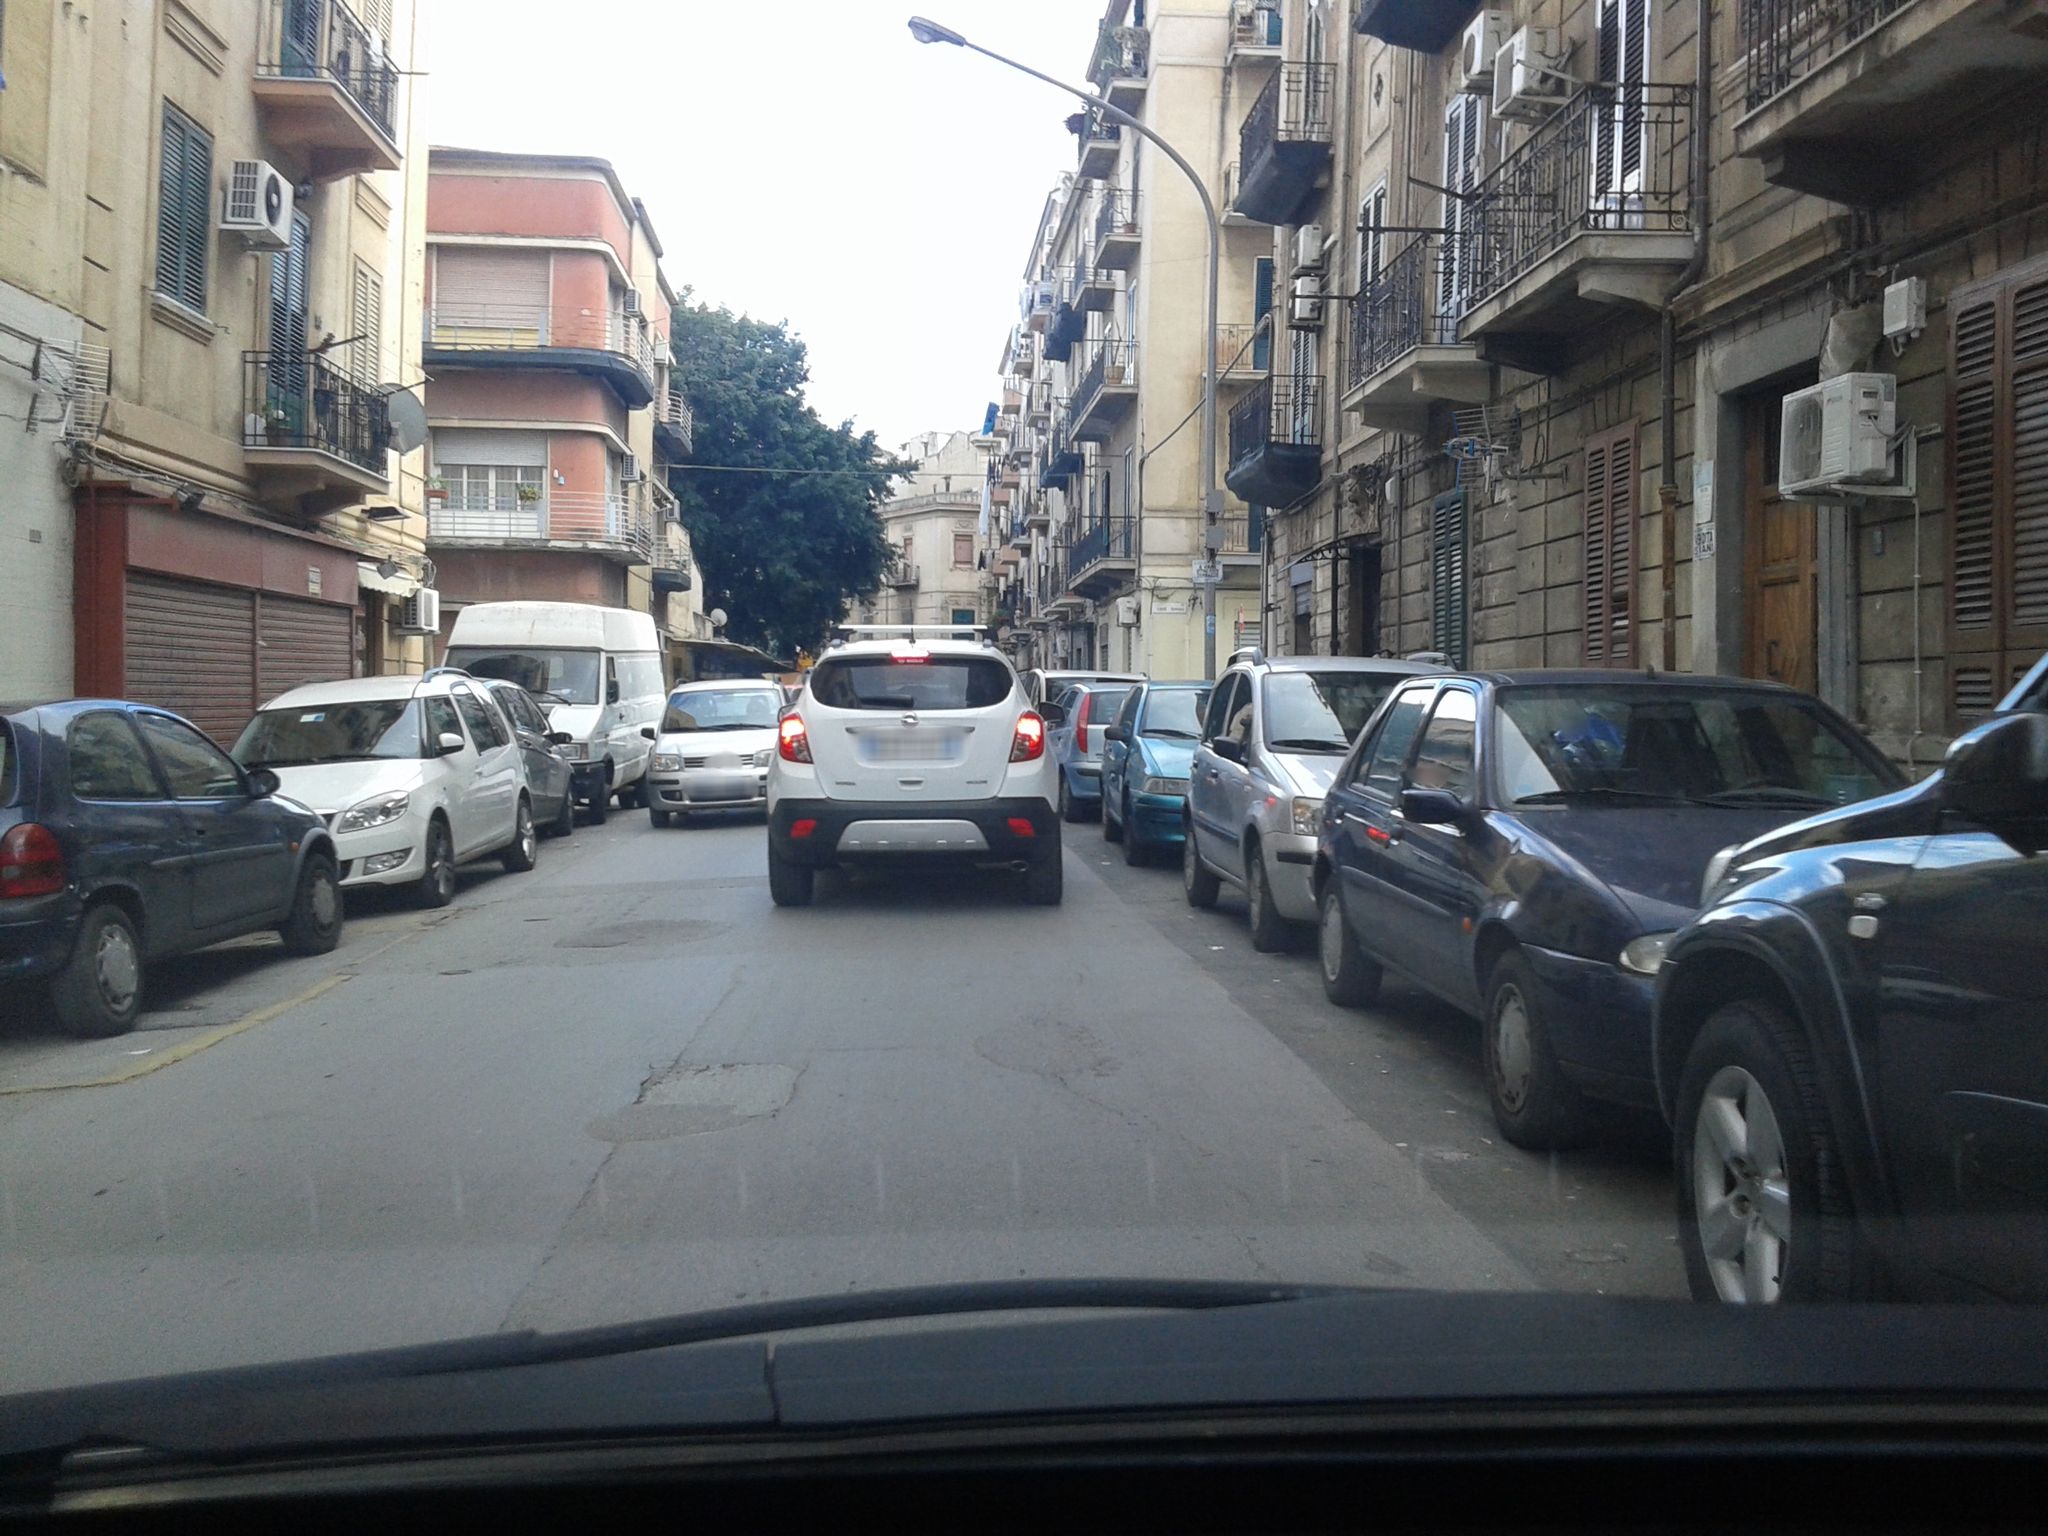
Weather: cloudy
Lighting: day
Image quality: good
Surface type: driving surface
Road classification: residential
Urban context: urban centre
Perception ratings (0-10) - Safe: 3.39, Lively: 8.09, Beautiful: 6.01, Boring: 1.56, Depressing: 5.75, Wealthy: 5.01